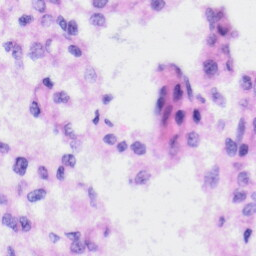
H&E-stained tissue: Liver